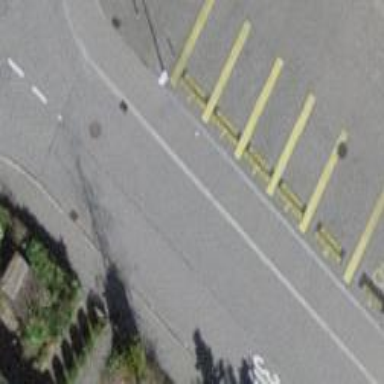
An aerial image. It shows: Street side parking area.